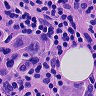
Metastatic tissue present: yes